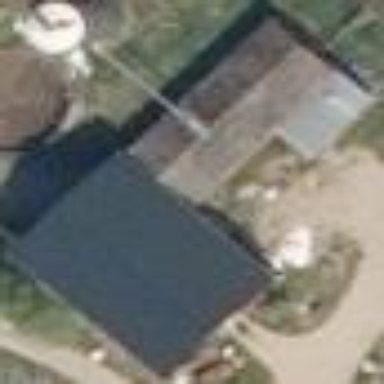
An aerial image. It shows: Farm auxiliary building.